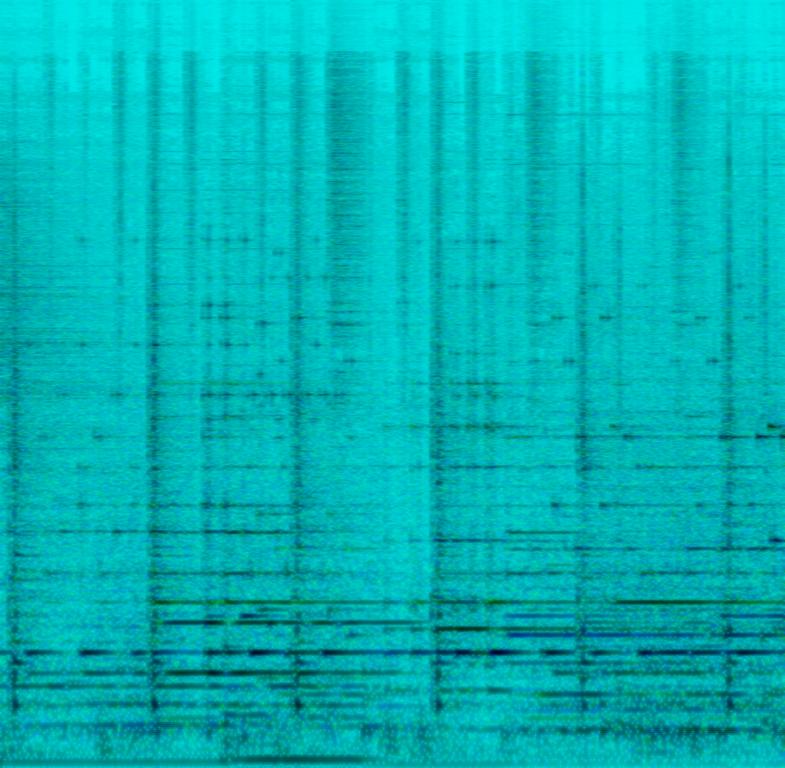
This is low quality audio and all instruments are not heard clearly. The main melody is played on a marimba. This is accompanied by a timpani. Another drum set is used to play percussion with the focus on the snare and hi-hat. After the marimbas pause, one marimba plays a soft melody. This song does not feature any vocals. This song can be played in a fantasy sequence in a movie.